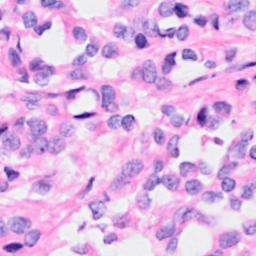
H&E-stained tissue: Breast